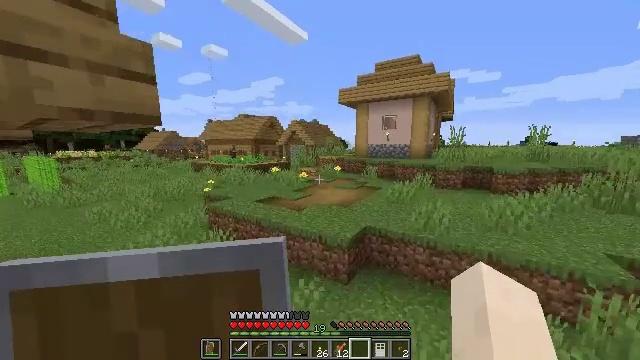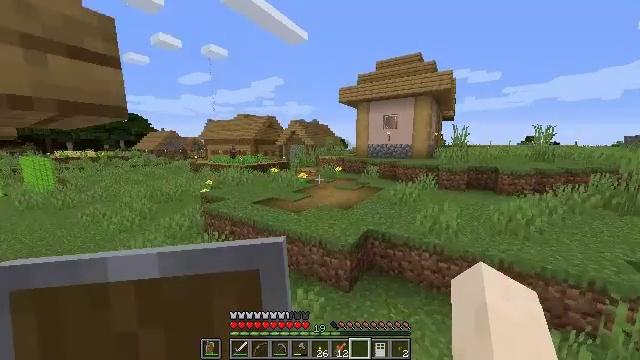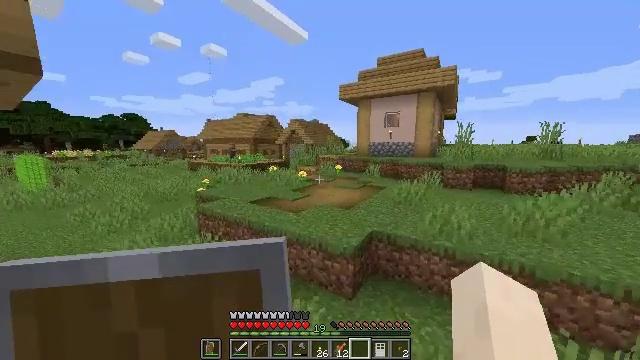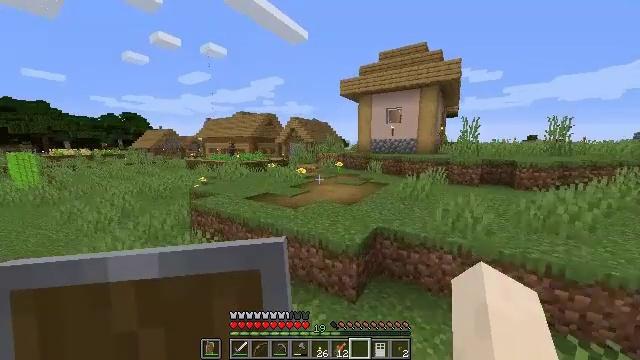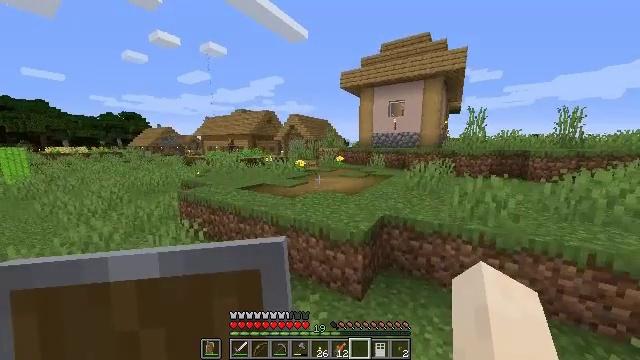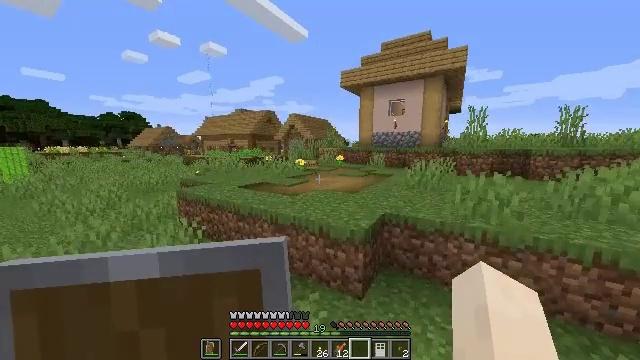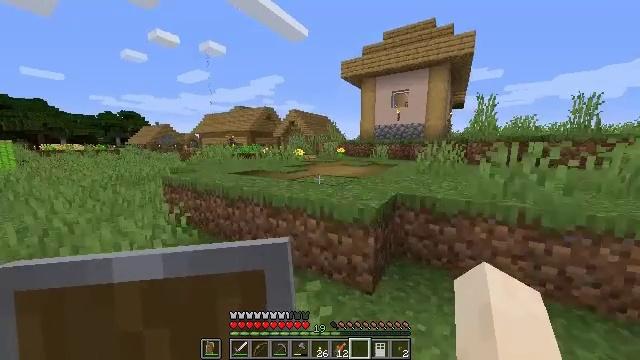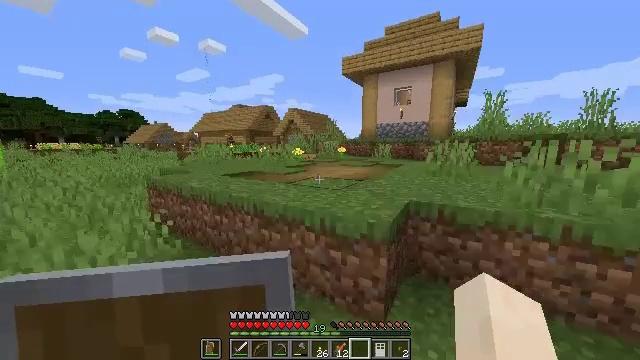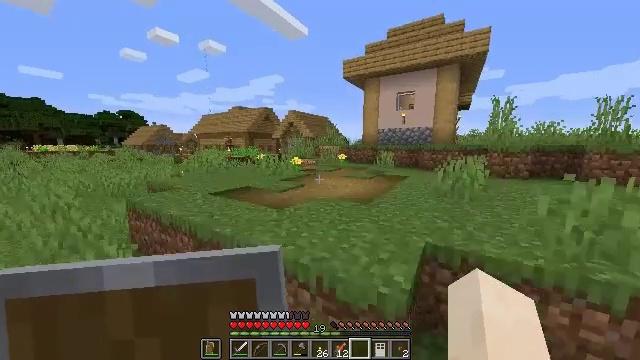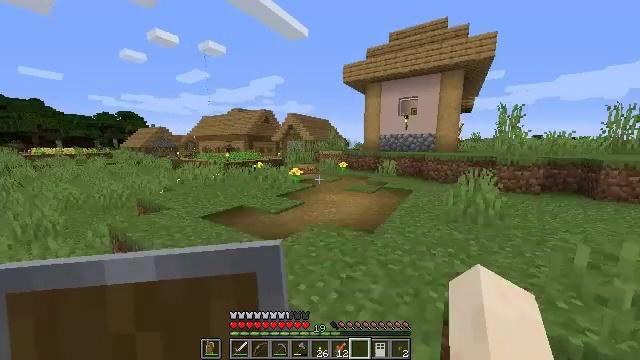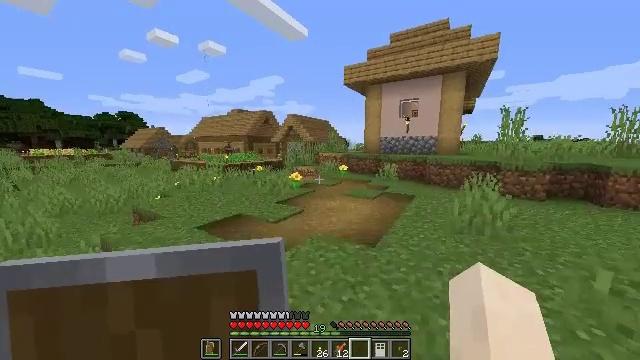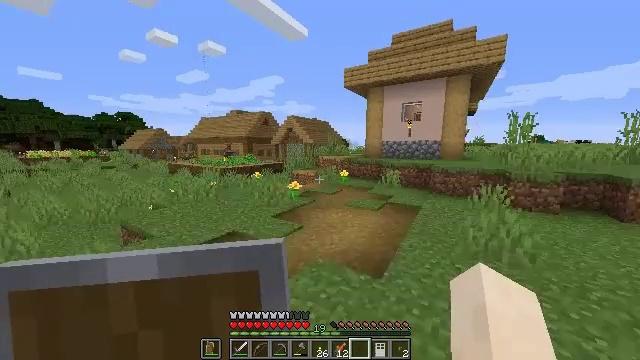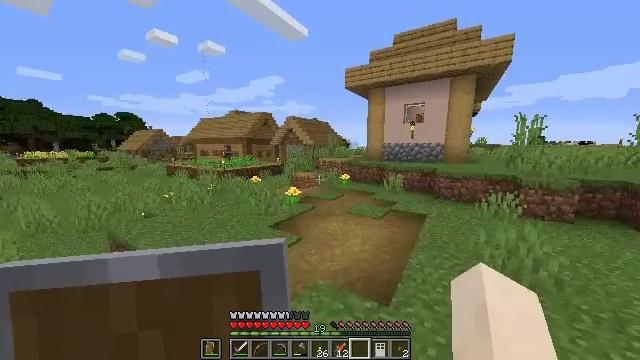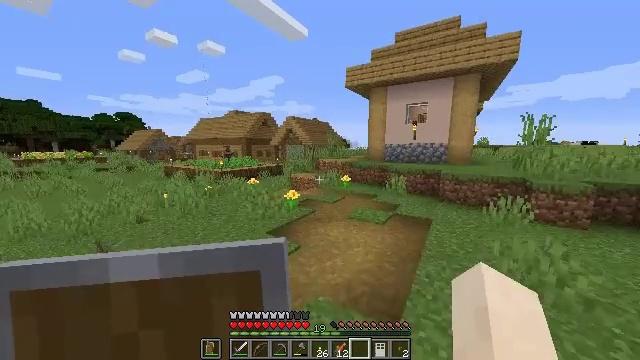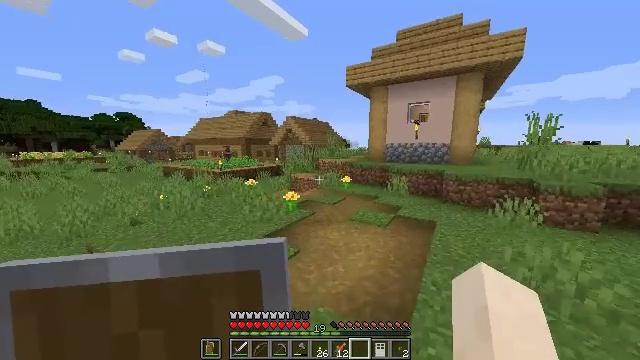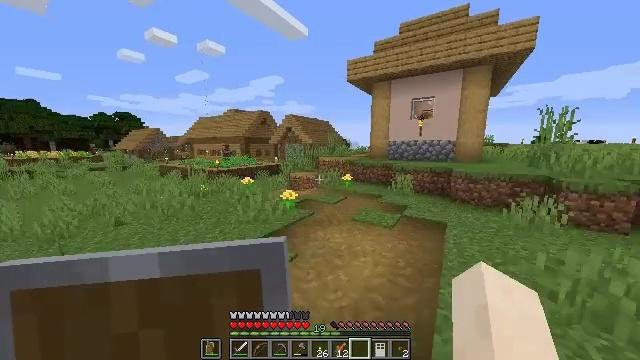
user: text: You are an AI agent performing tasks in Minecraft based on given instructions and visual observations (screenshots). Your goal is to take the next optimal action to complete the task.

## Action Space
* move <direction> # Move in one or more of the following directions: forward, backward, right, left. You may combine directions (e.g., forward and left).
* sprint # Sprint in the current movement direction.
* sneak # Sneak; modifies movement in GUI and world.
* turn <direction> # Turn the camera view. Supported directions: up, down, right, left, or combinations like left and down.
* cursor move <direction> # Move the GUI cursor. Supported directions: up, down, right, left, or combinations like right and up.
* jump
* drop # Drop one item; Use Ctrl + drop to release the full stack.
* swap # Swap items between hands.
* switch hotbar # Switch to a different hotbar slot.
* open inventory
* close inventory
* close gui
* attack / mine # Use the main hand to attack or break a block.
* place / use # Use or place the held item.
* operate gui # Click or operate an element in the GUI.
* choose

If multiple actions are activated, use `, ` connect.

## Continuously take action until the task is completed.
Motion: motion action
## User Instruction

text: Gather wheat by left-clicking on it.
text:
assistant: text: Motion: move forward
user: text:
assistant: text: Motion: move forward
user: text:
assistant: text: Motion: move forward
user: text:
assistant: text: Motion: move forward
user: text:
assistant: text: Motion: move forward
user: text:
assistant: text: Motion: move forward
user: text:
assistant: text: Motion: move forward
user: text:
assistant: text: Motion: move forward, jump
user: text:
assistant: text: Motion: move forward, jump
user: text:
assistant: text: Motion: move forward, jump
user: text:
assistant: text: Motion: move forward, jump
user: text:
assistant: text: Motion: move forward, jump
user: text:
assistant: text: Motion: move forward
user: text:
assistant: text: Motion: move forward
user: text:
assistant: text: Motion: move forward
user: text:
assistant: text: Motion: move forward
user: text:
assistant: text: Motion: move forward
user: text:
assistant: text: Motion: move forward
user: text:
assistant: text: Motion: move forward
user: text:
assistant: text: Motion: move forward
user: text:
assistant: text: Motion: move forward
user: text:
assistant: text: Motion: move forward, jump
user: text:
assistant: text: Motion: move forward, jump
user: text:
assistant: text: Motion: move forward, jump
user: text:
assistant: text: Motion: move forward, jump
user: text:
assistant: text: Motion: move forward, jump
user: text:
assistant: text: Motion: move forward
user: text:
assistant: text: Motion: move forward
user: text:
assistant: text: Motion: move forward
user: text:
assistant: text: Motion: move forward